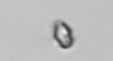
Label: Heterocapsa_rotundata